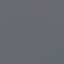
Land use / land cover: SeaLake